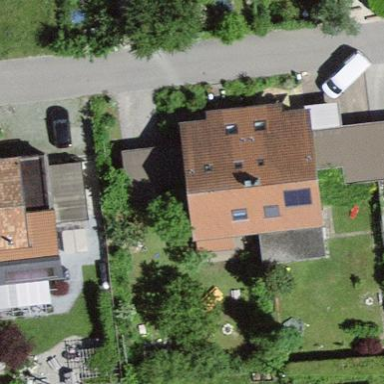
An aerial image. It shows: Terrace building.